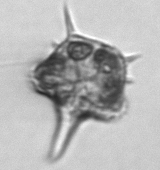
Label: Amylax